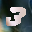
Label: 3